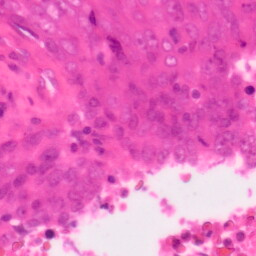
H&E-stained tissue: Colon